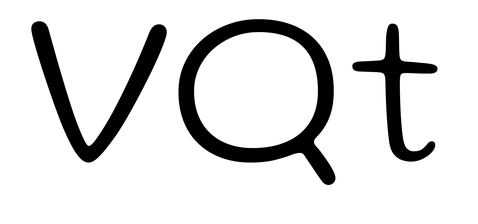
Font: Gluten_ExtraLight